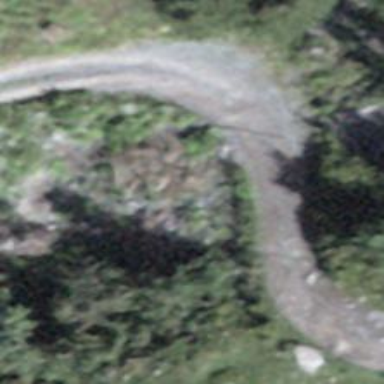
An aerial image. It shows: Culvert tunnel.